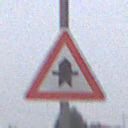
Verkehrszeichen: Vorfahrt
Umgebung: Outdoor, Suburban
Tageszeit: Midday
Wetter: Overcast
Licht: Natural
Jahreszeit: NotSpecified
Kontrast: LowContrast